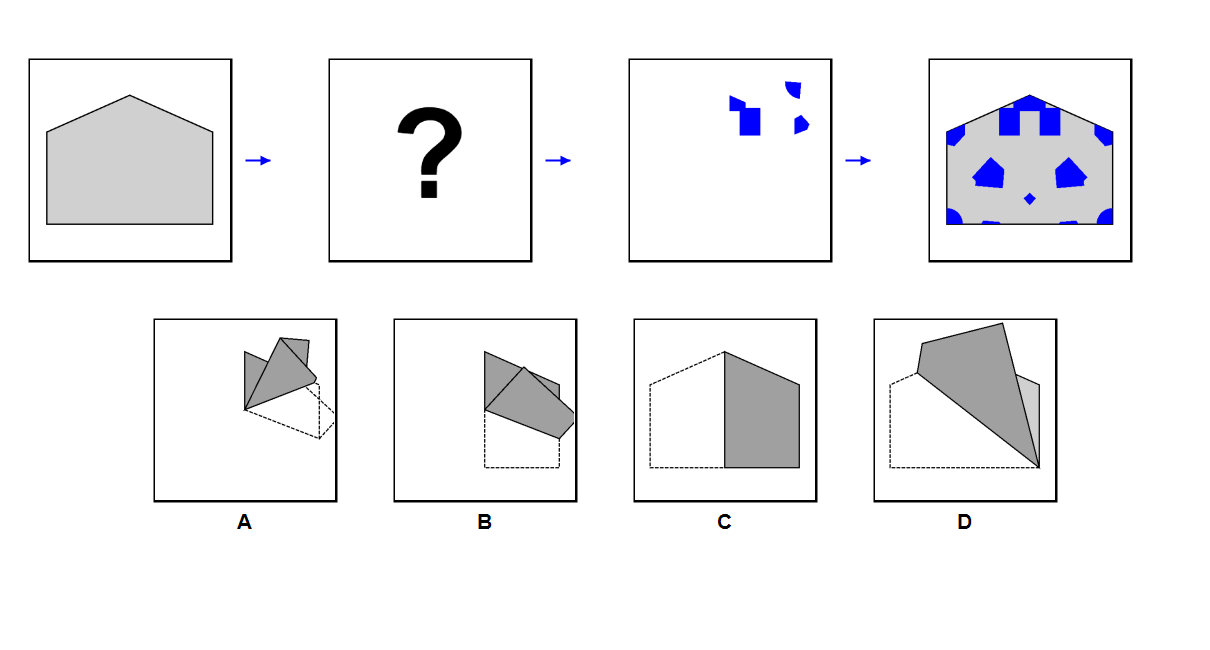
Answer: D